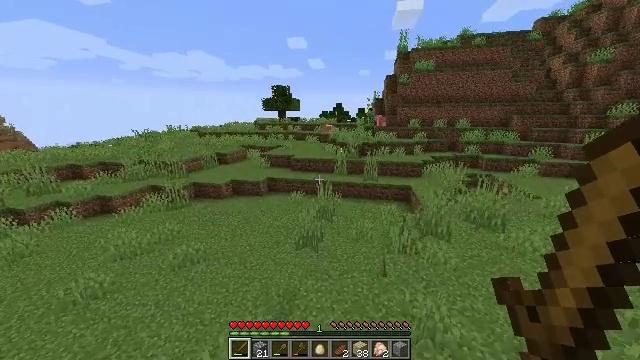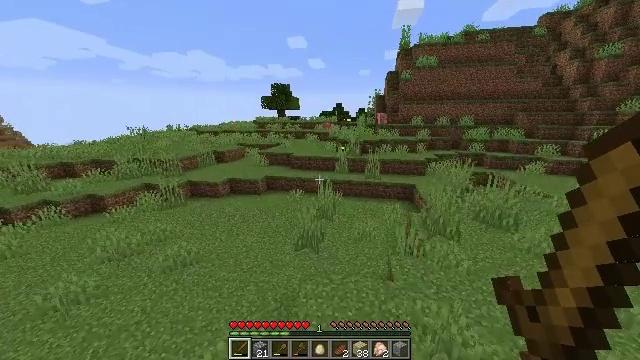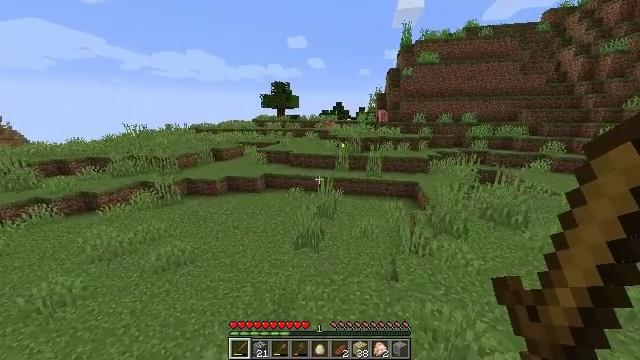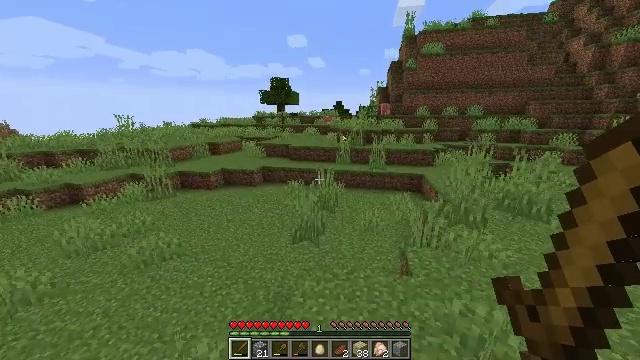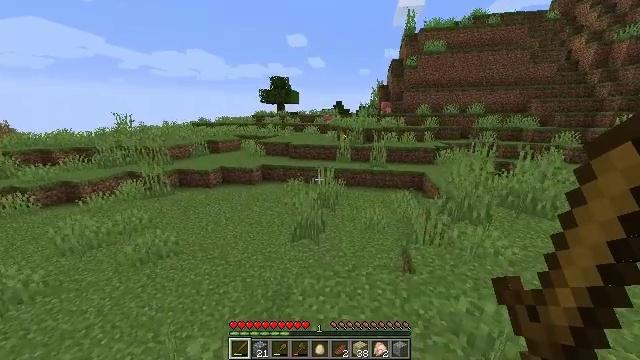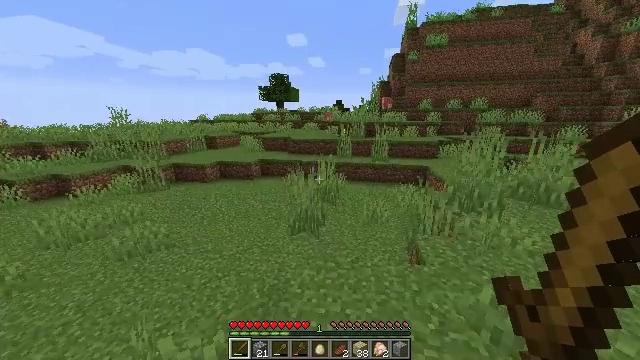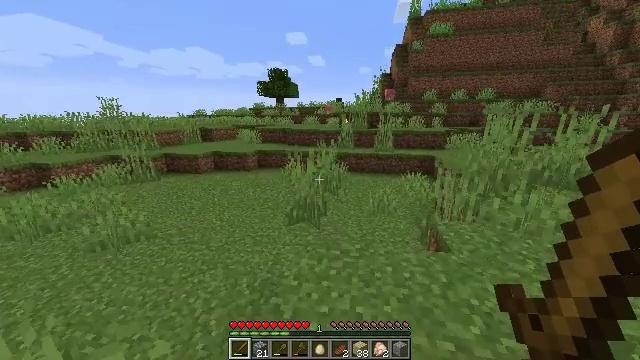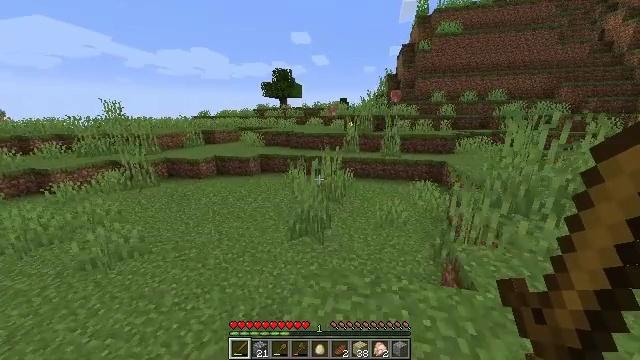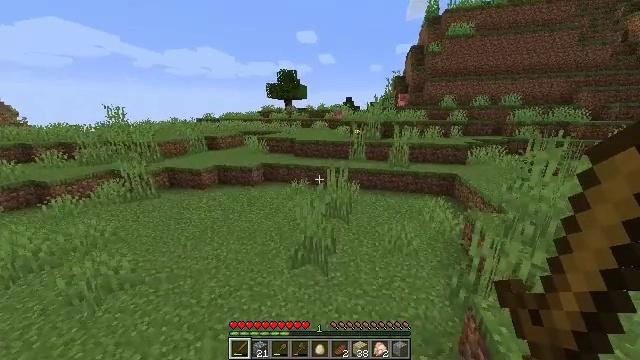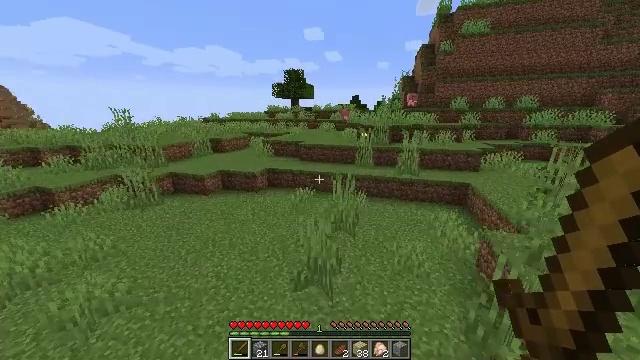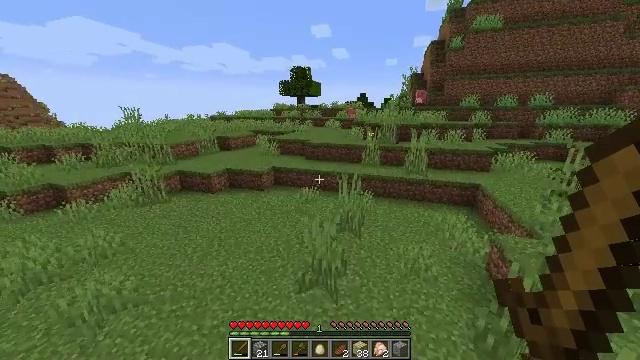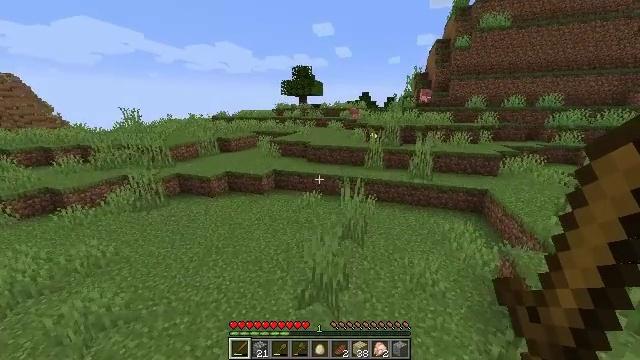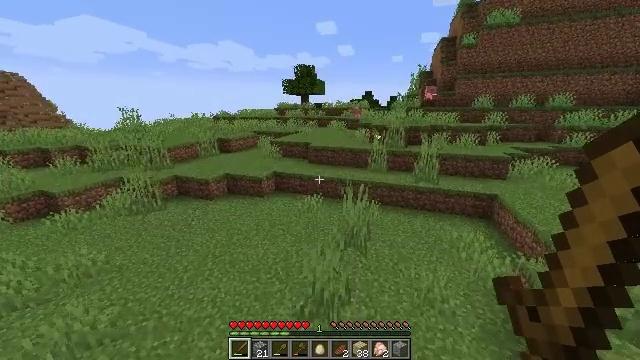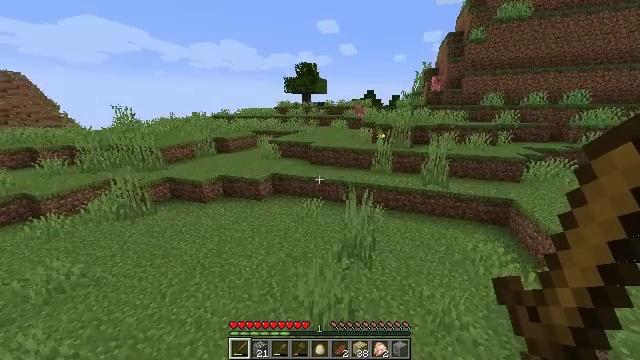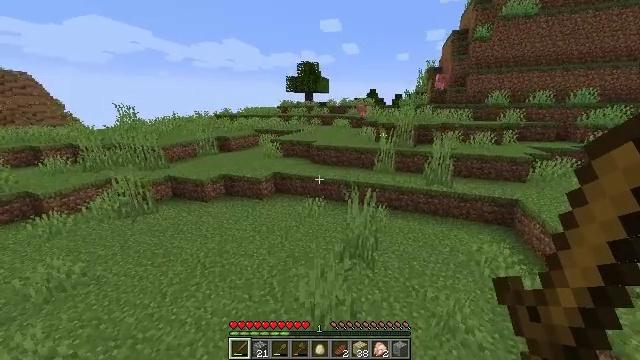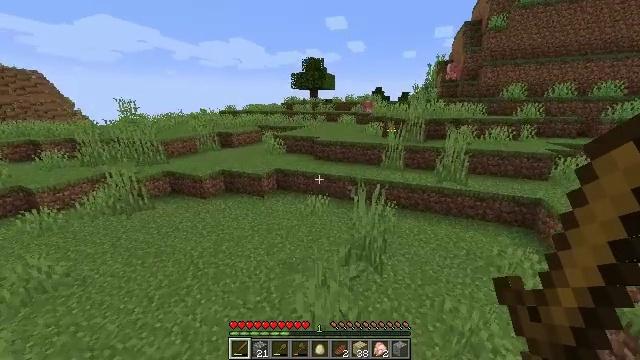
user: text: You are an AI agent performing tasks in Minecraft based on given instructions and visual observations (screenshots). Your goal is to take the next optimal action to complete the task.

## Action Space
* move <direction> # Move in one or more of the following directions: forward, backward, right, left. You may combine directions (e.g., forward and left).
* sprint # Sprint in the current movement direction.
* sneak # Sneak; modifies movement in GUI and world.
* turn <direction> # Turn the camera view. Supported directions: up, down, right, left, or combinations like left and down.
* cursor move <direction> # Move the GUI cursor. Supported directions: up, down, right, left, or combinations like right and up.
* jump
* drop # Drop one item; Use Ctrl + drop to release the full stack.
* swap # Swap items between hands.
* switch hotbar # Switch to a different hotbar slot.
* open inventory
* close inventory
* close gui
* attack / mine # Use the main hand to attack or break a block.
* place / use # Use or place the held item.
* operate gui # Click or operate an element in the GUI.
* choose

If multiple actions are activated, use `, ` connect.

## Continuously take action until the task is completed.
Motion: motion action
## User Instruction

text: Harvest birch leaves for decorations.
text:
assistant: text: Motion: move forward, sprint, jump
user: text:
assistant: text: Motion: move forward, sprint, jump
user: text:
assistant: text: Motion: move forward, sprint, jump
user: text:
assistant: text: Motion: move forward, sprint, jump
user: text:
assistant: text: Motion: move forward, sprint, jump
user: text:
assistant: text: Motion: move forward, sprint, jump
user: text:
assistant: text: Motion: move forward, sprint, turn left, jump
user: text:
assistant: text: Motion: move forward, sprint, turn left, jump
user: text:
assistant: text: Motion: move forward, sprint, turn left, jump
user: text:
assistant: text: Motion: move forward, sprint, turn left, jump
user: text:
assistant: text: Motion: move forward, sprint, jump
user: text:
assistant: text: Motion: move forward, sprint, jump
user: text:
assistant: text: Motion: move forward, sprint, jump
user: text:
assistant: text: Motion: move forward, sprint, jump
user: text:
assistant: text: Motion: move forward, sprint, turn left, jump
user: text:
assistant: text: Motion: move forward, sprint, turn left, jump
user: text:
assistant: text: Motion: move forward, sprint, turn left, jump
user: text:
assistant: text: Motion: move forward, sprint, turn left, jump
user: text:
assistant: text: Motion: move forward, sprint, turn left, jump
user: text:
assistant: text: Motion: move forward, sprint, turn left, jump
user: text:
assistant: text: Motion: move forward, sprint, turn left, jump
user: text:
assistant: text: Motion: move forward, sprint, jump
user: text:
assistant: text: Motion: move forward, sprint, jump
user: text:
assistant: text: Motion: move forward, sprint, jump
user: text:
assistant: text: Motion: move forward, sprint, jump
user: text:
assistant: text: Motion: move forward, sprint, jump
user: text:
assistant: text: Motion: move forward, sprint, jump
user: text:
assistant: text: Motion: move forward, sprint, jump
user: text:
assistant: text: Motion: move forward, sprint, jump
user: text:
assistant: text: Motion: move forward, sprint, jump